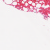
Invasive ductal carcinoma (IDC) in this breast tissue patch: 0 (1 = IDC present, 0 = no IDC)